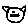
Label: cat